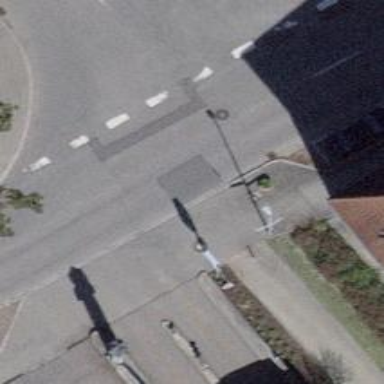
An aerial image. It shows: Footway surfaced with paving stones.